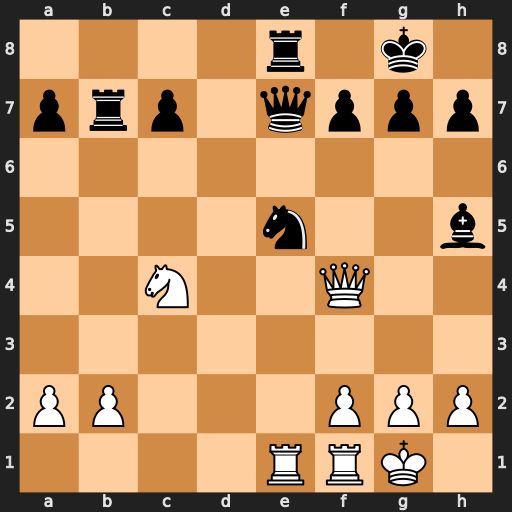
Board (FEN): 4r1k1/prp1qppp/8/4n2b/2N2Q2/8/PP3PPP/4RRK1
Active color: w
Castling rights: -
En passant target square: -
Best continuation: Rxe5 Qxe5 Nxe5